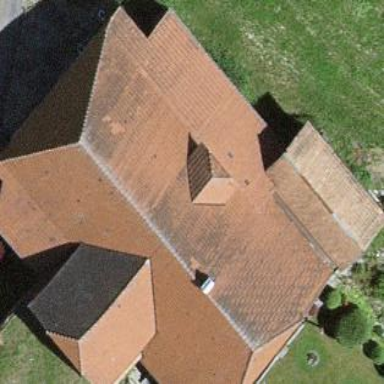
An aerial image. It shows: Farm building.